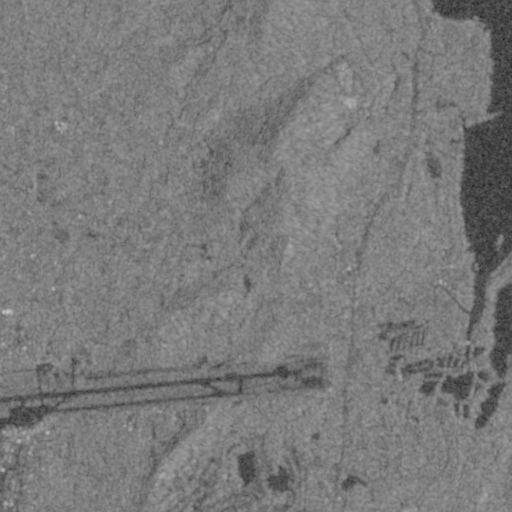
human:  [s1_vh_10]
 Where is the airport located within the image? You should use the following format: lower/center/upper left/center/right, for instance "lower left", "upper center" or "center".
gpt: The airport is located in the lower left of the image.
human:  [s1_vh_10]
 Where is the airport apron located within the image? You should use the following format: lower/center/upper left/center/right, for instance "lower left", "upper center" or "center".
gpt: The airport apron is located in the lower left of the image.
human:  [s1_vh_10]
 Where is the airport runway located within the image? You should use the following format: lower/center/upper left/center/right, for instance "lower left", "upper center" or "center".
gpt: The airport runway is located in the lower left of the image.
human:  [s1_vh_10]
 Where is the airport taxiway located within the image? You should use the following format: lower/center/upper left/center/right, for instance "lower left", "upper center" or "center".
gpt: The airport taxiway is located in the lower left of the image.
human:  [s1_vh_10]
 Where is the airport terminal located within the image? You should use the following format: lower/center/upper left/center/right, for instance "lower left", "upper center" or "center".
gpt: The airport terminal is located in the lower left of the image.
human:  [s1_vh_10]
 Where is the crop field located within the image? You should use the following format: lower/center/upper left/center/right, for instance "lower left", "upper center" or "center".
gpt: The crop field is located in the center of the image.
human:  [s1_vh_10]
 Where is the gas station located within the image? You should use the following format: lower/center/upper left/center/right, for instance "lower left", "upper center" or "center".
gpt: The gas station is located in the lower right of the image.
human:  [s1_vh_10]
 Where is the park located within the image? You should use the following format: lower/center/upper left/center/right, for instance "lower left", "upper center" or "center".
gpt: The park is located in the lower left of the image.
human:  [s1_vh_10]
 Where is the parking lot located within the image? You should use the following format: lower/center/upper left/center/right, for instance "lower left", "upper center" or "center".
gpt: The parking lot is located in the lower left of the image.
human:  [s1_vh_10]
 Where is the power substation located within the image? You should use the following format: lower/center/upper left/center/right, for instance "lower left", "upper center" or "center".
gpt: The power substation is located in the center right of the image.
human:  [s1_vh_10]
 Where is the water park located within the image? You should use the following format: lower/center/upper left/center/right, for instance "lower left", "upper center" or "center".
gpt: The water park is located in the lower left of the image.
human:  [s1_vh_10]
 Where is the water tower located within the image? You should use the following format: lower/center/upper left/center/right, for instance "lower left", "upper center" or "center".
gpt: The water tower is located in the lower left of the image.
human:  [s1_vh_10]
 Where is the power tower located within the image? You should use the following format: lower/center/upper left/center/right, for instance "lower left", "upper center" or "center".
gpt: There is no power tower in the image.

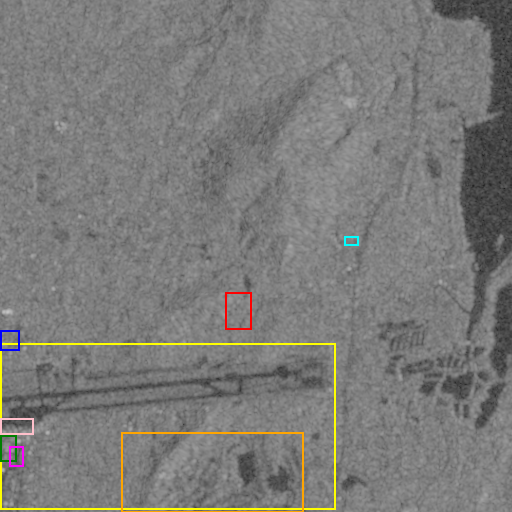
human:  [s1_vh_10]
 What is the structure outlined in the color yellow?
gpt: The structure outlined in yellow is an airport.
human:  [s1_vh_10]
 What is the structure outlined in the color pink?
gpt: The structure outlined in pink is an airport apron.
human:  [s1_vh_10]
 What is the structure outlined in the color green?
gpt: The structure outlined in green is an airport terminal.
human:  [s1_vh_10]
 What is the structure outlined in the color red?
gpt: The structure outlined in red is a crop field.
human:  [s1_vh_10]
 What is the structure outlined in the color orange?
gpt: The structure outlined in orange is a park.
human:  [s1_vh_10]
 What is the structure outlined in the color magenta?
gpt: The structure outlined in magenta is a parking lot.
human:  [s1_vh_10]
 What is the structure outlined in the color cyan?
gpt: The structure outlined in cyan is a power substation.
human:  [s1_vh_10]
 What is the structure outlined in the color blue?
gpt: The structure outlined in blue is a water park.
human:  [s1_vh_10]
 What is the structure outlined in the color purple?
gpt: There is no purple outline.